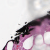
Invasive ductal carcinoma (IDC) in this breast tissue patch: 0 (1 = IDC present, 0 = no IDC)